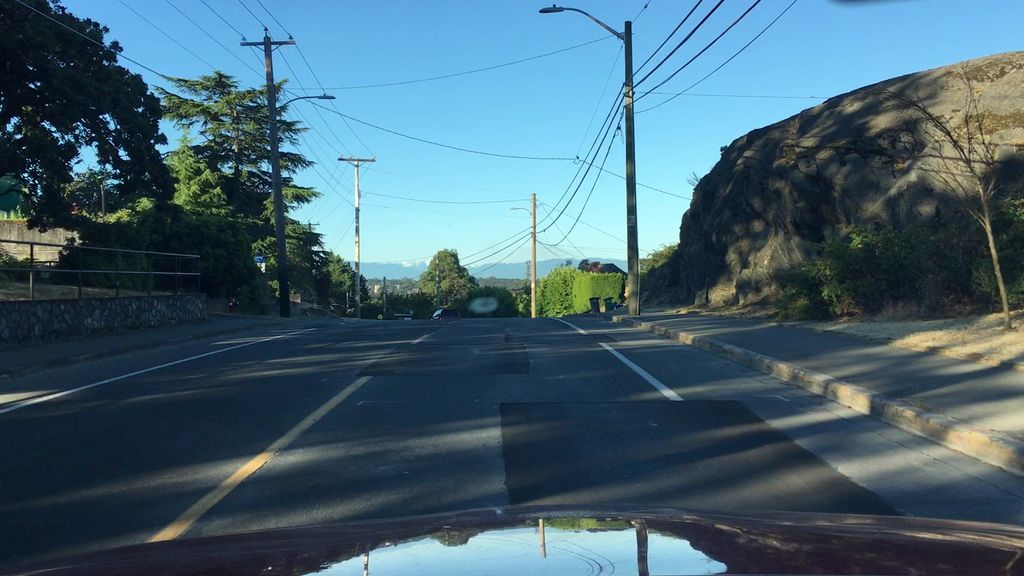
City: victoria